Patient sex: F
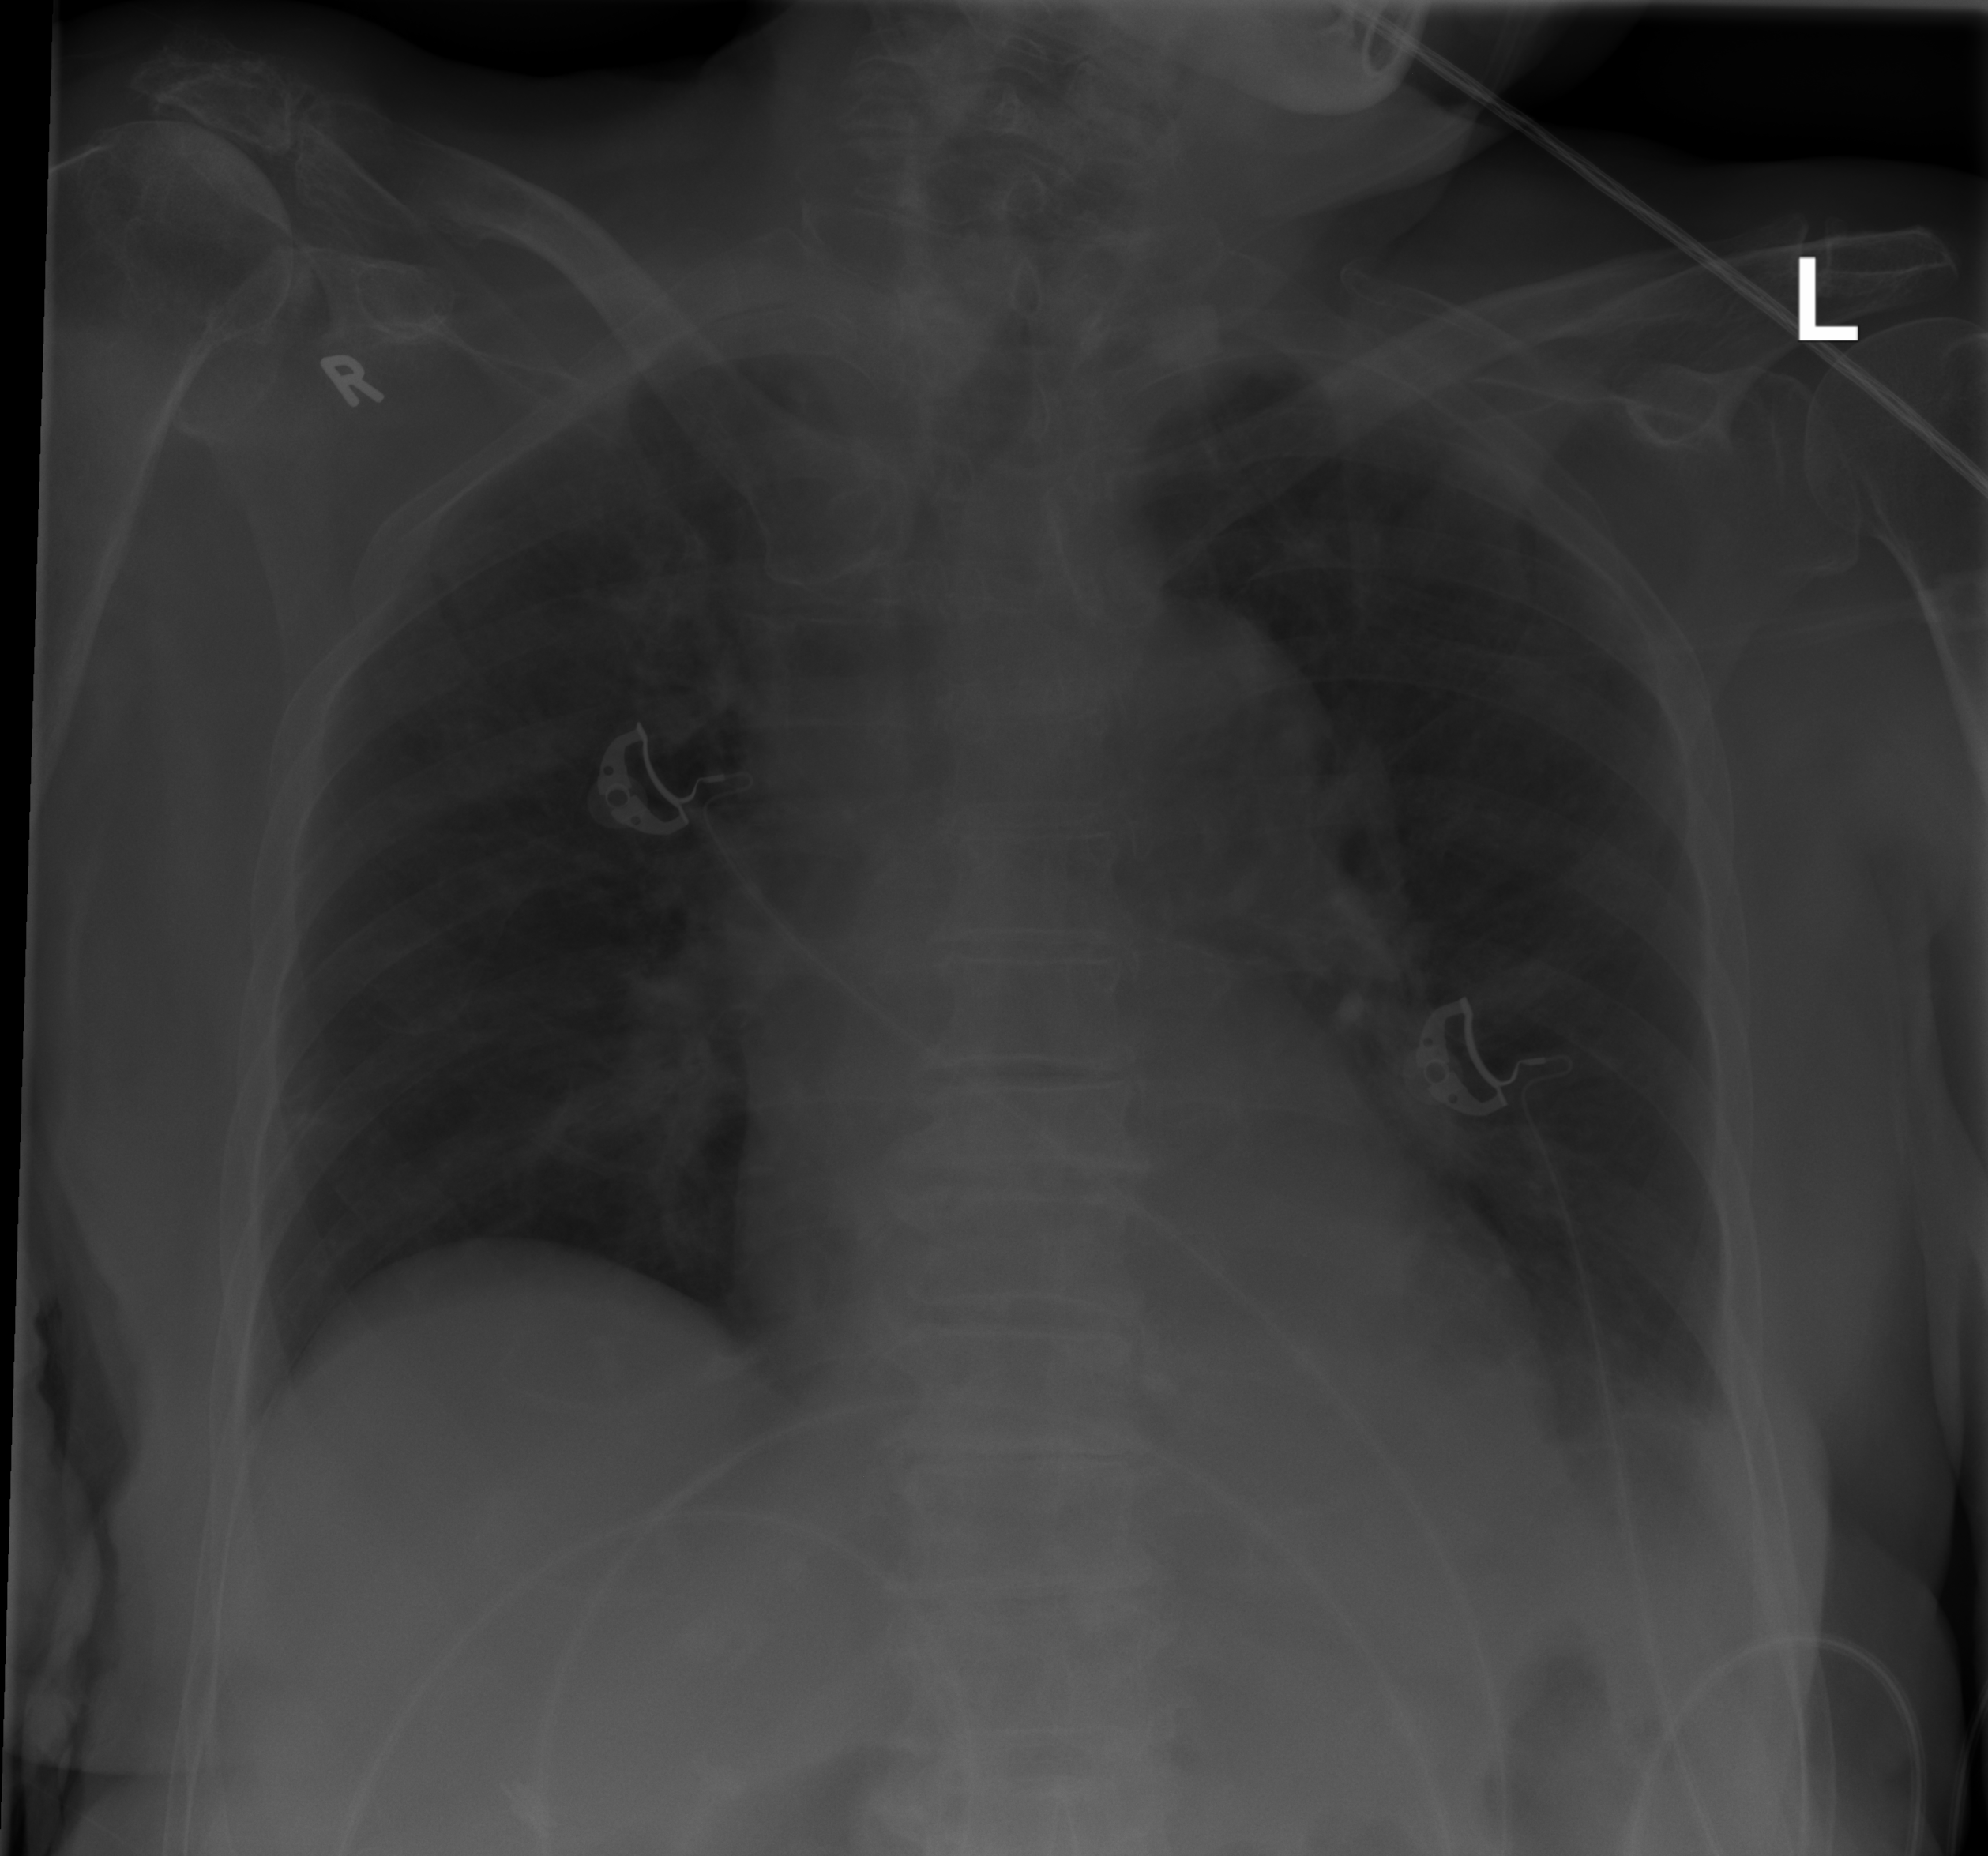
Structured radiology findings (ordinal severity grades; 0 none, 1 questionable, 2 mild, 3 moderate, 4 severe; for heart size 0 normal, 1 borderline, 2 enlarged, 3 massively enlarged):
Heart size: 0
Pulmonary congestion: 2
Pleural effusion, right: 0
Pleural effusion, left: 2
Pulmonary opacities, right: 0
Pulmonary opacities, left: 0
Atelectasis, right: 0
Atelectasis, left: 2